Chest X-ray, PA view. Patient: 40 years old, sex M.
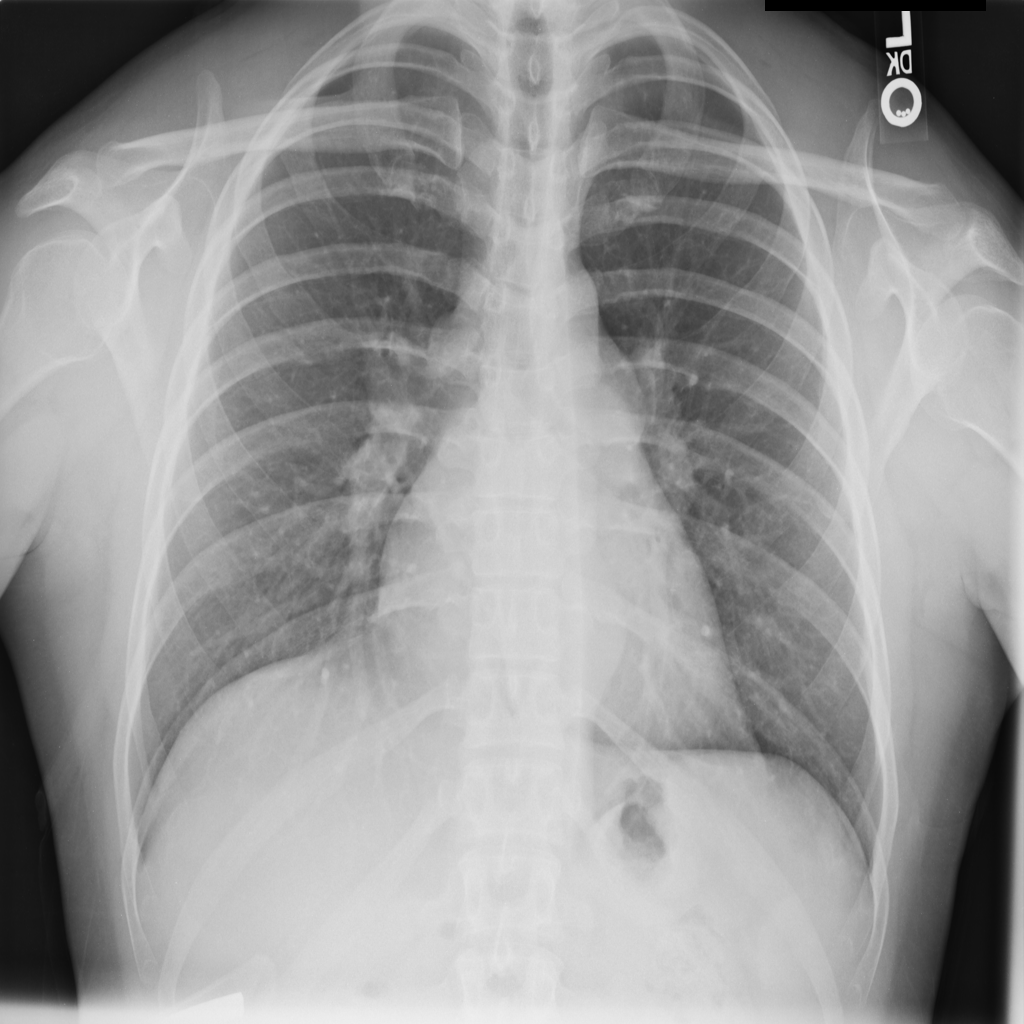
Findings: No Finding